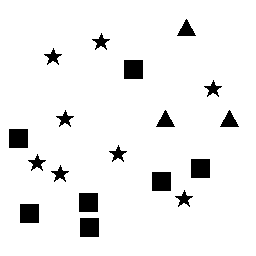
Squares: 7
Triangles: 3
Stars: 8
Total shapes: 18